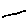
Label: line